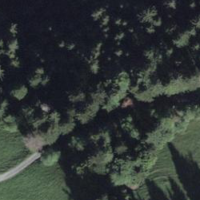
EUNIS habitat code: 43
Species observed at this site:
Tussilago farfara